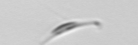
Label: Cylindrotheca